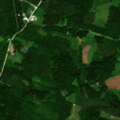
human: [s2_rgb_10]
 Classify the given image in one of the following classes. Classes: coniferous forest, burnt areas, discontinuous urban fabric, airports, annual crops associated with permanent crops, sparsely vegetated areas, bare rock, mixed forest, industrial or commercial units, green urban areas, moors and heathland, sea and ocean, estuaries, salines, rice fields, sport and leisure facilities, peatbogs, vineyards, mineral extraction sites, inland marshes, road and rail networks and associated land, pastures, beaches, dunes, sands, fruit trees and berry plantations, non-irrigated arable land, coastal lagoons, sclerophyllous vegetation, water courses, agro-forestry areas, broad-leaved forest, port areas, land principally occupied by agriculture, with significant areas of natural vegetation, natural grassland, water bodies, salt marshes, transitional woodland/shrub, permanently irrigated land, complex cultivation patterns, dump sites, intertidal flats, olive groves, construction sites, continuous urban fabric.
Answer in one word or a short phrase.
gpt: land principally occupied by agriculture, with significant areas of natural vegetation, broad-leaved forest, coniferous forest, mixed forest